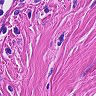
Metastatic tissue present: no